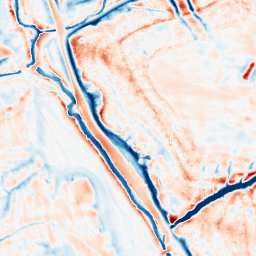
Category: edge_preserving
Decomposition family: bilateral
Decomposition parameters: d: 21
sigma_color: 25
sigma_space: 50
Upsampling method: sinc_blackman
Upsampling parameters: scale: 2
kernel_size: 16
Upsampling scale: 2